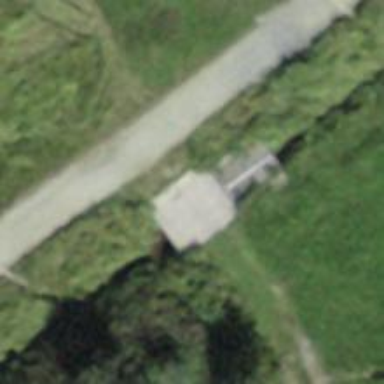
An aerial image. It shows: Path on bridge.